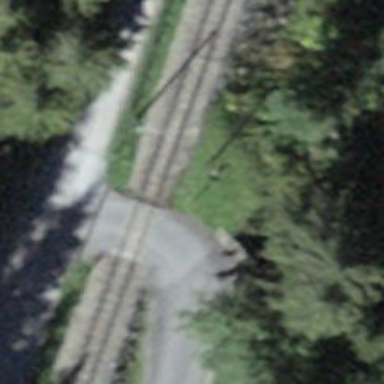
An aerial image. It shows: Level crossing along the railway.